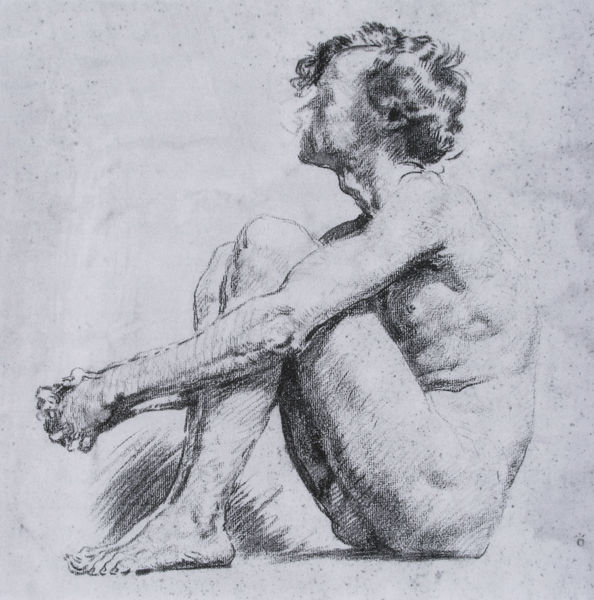
Titel: Sitzender männlicher Akt (Nr. 3277)
Künstler: Sarah Purser
Standort: Dublin
Institution: National Gallery of Ireland
Schlagwörter: akt, fuß, hand, haut, mann, nackt, schatten, weiß, sitzen, brust, finger, frisur, grau, haar, kreide, licht, nase, ohr, profil, rücken, schwarz, skizze, stirn, zeichnung, jung, arm, arme, augen, gesicht, hals, hände, portrait, porträt, haare, sitzend, kind, kinn, locke, locken, scheitel, schulter, beine, bein, füße, papier, ruhe, hocke, modell, sitz, bogen, studie, grafik, graphik, schattierung, silhouette, nacken, gefaltet, detail, muskeln, seitenansicht, bauch, junge, brustwarze, ellenbogen, knie, knöchel, zehen, sinnierend, dünn, gesäss, knabe, knochig, parallel, kohle, kontur, rippen, zeh, schraffur, schraffuren, radierung, seite, konturen, schraffiert, bleistift, gebet, entwurf, kohlezeichnung, bleistiftzeichnung, verschränkt, jüngling, halbprofil, kehle, männlich, muskel, beeten, sitzender, ferse, ackt, nackter mann, gesichtslos, glieder, aktstudie, anonym, sitzende frau, sitzender akt, männlicher akt, kehlkopf, jügling, aalt, adamsapfel, hhare, hockender, unsigniert